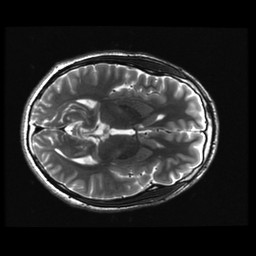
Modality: T2w
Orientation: axial
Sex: male
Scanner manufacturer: ge
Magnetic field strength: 3 T
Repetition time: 5 s
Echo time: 0.1012 s